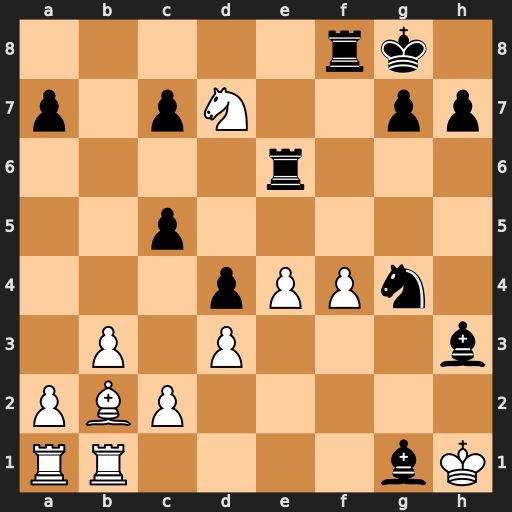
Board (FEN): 5rk1/p1pN2pp/4r3/2p5/3pPPn1/1P1P3b/PBP5/RR4bK
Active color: w
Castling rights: -
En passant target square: -
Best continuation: Nxf8 Rh6 Kxg1